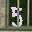
Label: 5